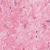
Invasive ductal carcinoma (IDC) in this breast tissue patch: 0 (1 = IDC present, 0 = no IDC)